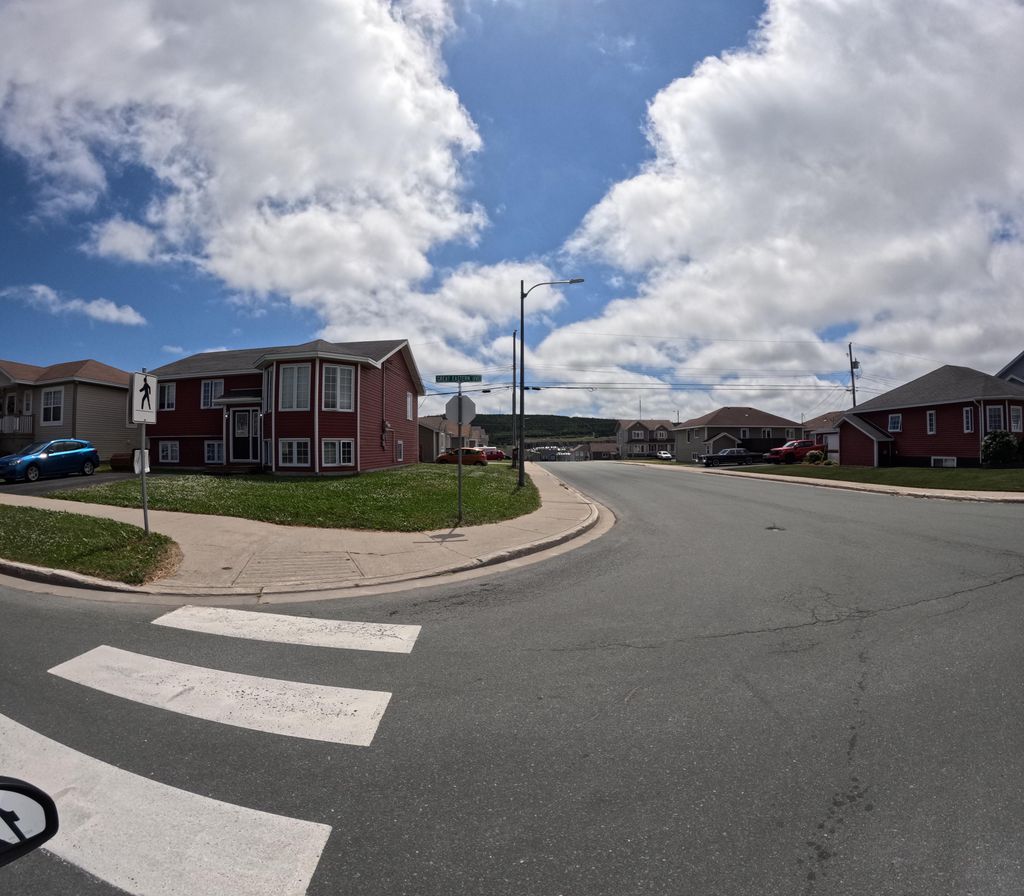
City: st_johns